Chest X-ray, PA view. Patient: 51 years old, sex M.
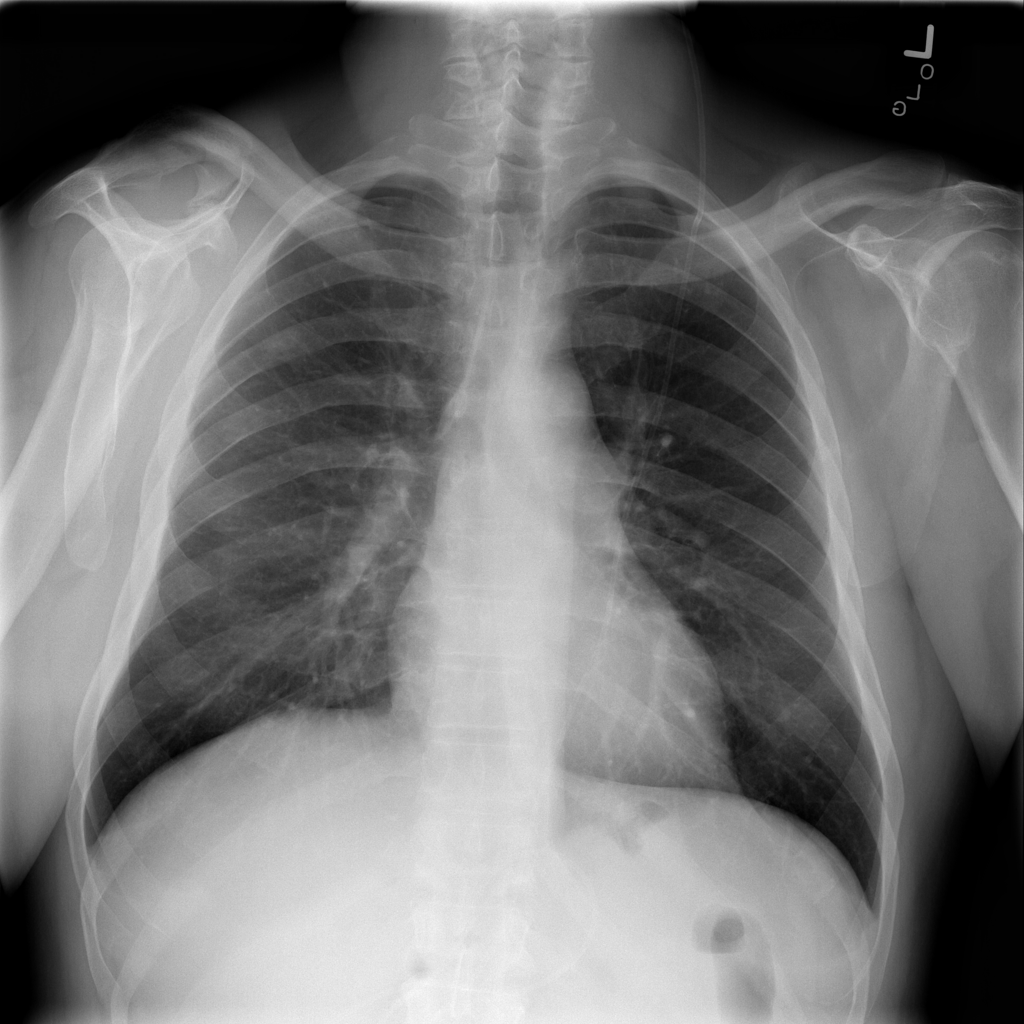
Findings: No Finding